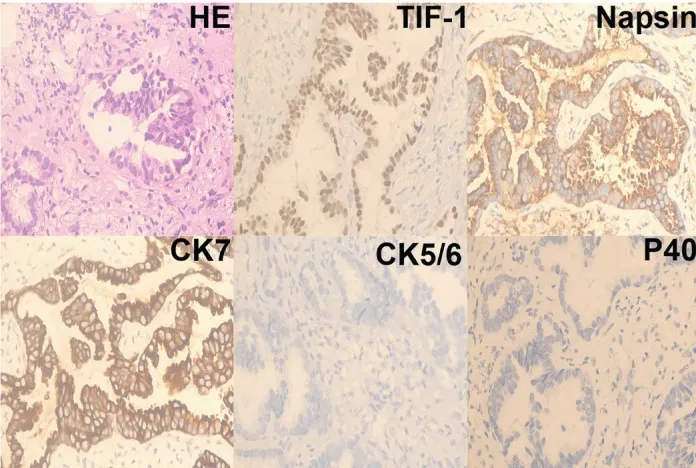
Case 2. (B) Adenocarcinoma cells were present in the right lung nodule (hematoxylin-eosin staining, 400x). Immunohistochemistry revealed that the tumor cells were TIF-1-positive, Napsin-positive, CK7-positive, CK5/6-negative, and P40-negative.
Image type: pathology (immunostaining)